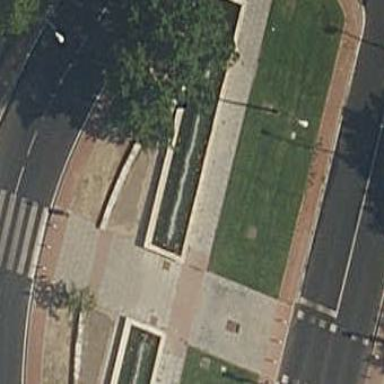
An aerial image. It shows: Fountain.